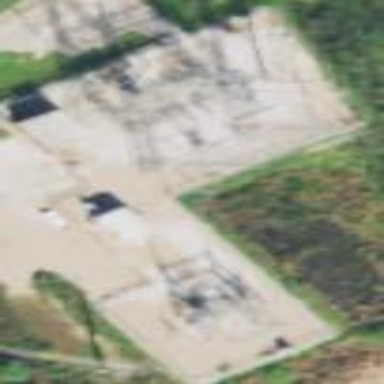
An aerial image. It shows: Distribution substation surrounded by fence.